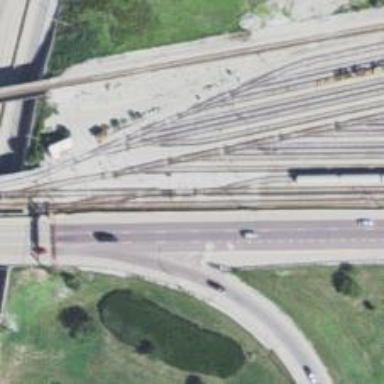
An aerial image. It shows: Electrified rail in service yard.